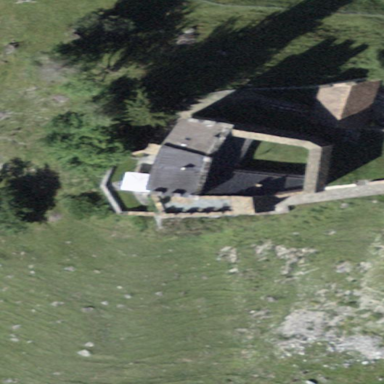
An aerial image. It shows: Historic castle building.